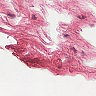
Metastatic tissue present: no